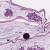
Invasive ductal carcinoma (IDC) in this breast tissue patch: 1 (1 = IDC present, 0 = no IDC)